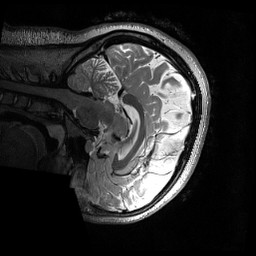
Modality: T2w
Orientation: sagittal
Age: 19
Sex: female
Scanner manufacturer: siemens
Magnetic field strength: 3 T
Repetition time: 3.2 s
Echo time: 0.565 s